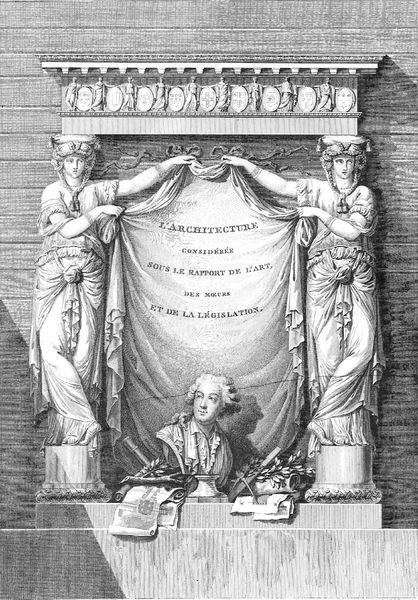
Titel: “L´Architecture considérée sous le rapport de l´art, des moers et de la législation”
Künstler: Claude Nicolas Ledoux
Schlagwörter: mann, frauen, frankreich, zeichnung, tuch, gericht, architektur, falten, knoten, sockel, vorhang, mantel, locken, perücke, schrift, papier, französisch, dichter, inschrift, büste, stufe, denkmal, radierung, stich, schwarzweiß, text, entwurf, lorbeer, architrav, fries, sims, gerechtigkeit, gesims, statuen, plan, gedenken, kupferstich, karyatiden, gebälk, architekt, statur, atlanten, staturen, gedemlem, legislatur